Field crop: tomato
Growth stage: 1
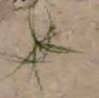
Species: cyperus